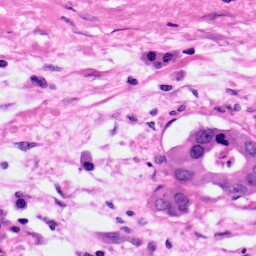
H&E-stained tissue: Pancreatic